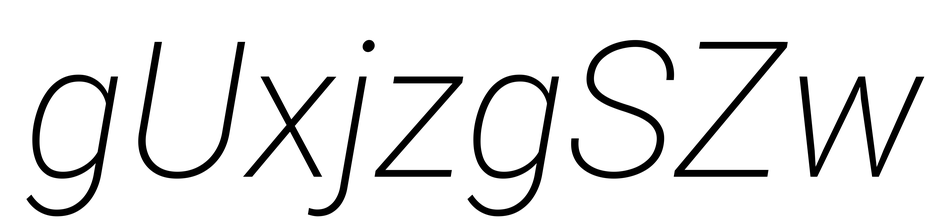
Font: Roboto-Italic_ExtraLight_Italic